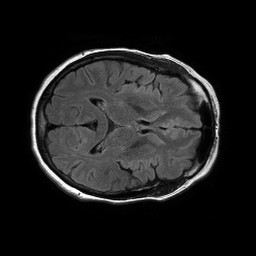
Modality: FLAIR
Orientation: axial
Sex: female
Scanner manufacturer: philips
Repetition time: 11 s
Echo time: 0.125 s